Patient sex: F
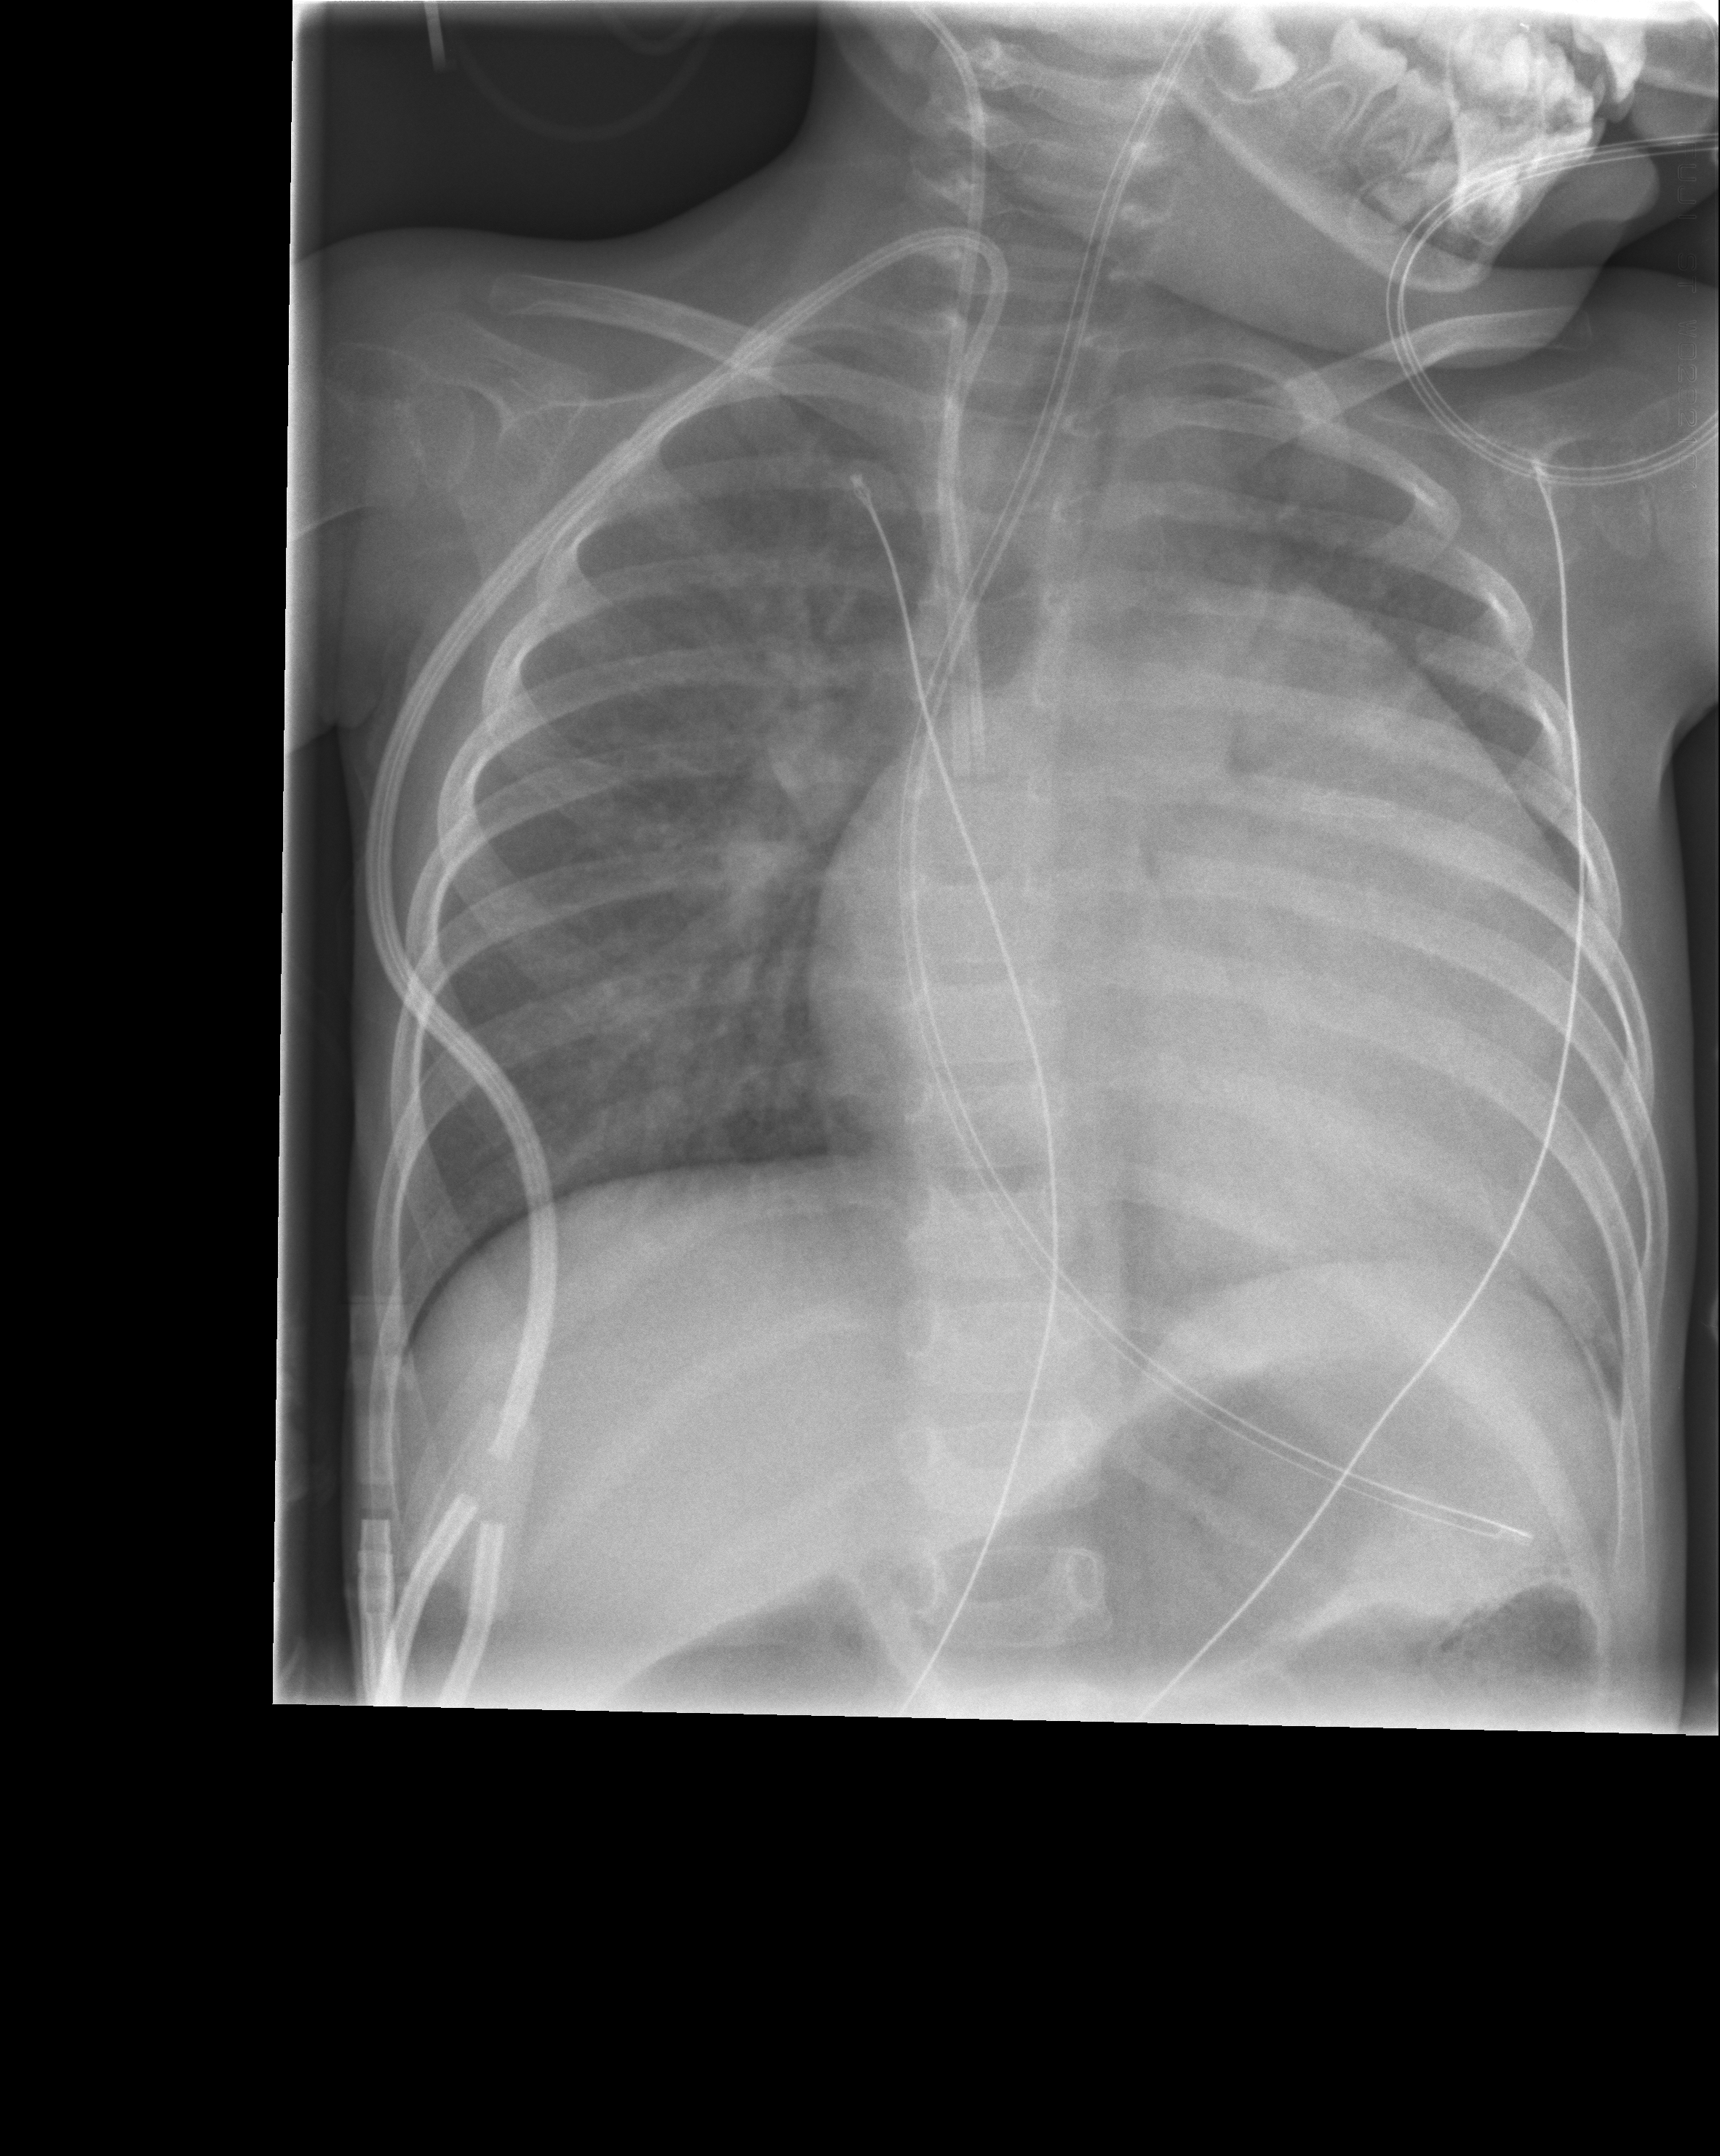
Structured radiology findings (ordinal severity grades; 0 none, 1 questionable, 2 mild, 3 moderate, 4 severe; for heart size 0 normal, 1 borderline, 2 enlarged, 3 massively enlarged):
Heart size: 2
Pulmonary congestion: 2
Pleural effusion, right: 0
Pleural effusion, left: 0
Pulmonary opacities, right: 0
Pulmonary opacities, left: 0
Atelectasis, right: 0
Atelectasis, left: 0